Question: I want to trigger 'Public Transport' toggle button's action through code.

I have searched everywhere but I couldn't find any resource on this.
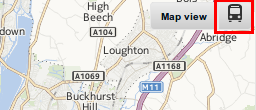
Answer: You can set the 'baseMapType' of the 'Display' using the standard setter as shown:
'''
map.set("baseMapType", nokia.maps.map.Display.SMART_PT)
'''
And then you can reset to normal by,
'''
map.set("baseMapType", nokia.maps.map.Display.NORMAL)
'''